Question: I'm trying to place two Unicode symbols inside an UIAlectAction. I should have two circles, one empty and the other one filled. My current code is:
'''
NSString *unicodeStar = [NSString stringWithFormat:@"%C %C", 0x25CB,0x25CF];
UIAlertAction* star = [UIAlertAction
actionWithTitle:unicodeStar
style:UIAlertActionStyleDefault
handler:^(UIAlertAction * action)
{
[view dismissViewControllerAnimated:YES completion:nil];
}];
[view addAction:star];
'''
According to the <URL> this two symbol should have the same dimension but the actual result is:

All the other circles have the same dimension. What am I missing?
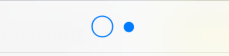
Answer: It's the font being used by the alert view. If you use the character viewer in OS X, when you look at the "White Circle" character, it shows the same character in all of the fonts on your machine and you can see it is lots of different sizes depending on the font.
Since there is no way to change the font used by the alert view, your best option is to choose two different characters. There are several unfilled circle characters and several filled in circle characters. Try various combinations until you find two that appear in the same size in the standard system font used by the alert view.
Update:
Here's two that come out the same size:
'''
NSString *unicodeStar = @"⚪ ⚫";
'''
The open circle is the "MEDIUM WHITE CIRCLE" (U+26AA U+FE0E) and the filled circled is the "MEDIUM BLACK CIRCLE" (U+26AB U+FE0E).